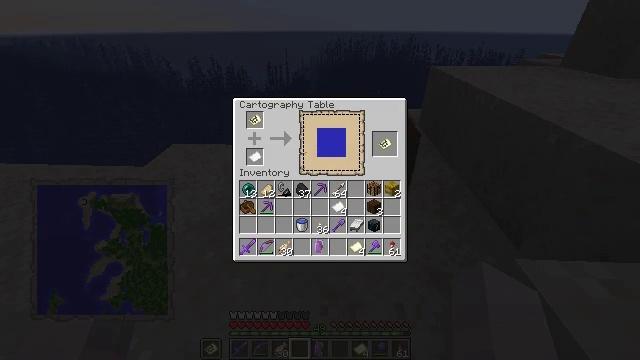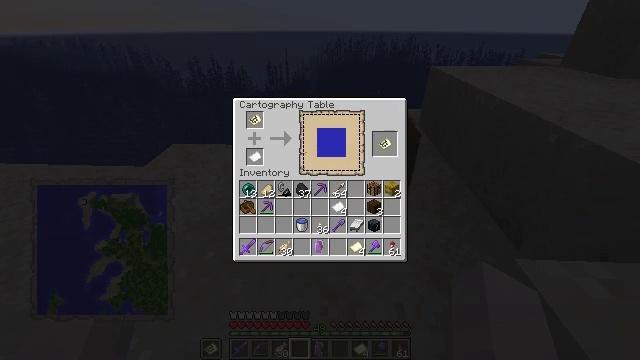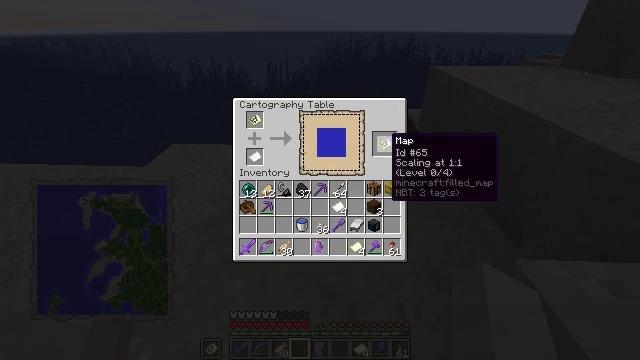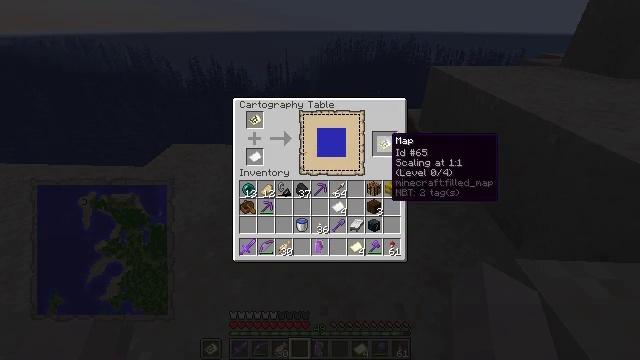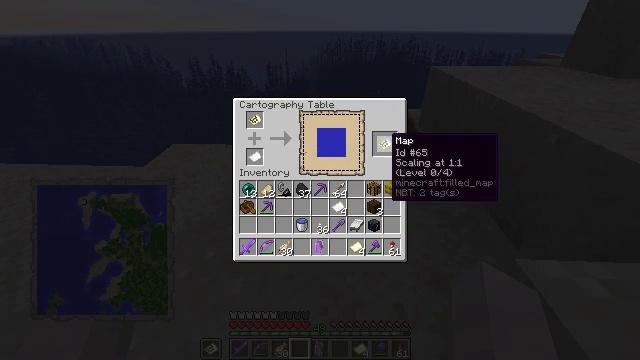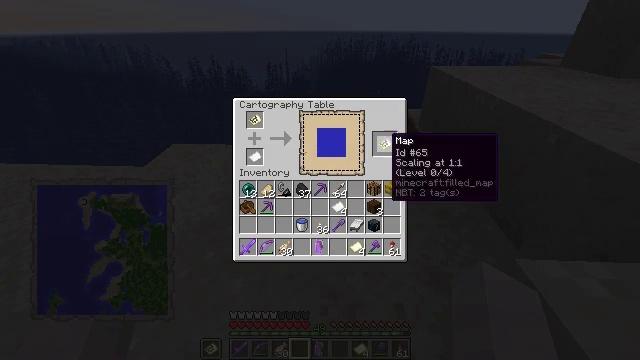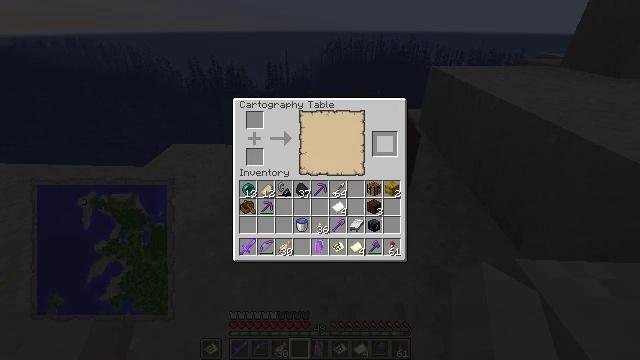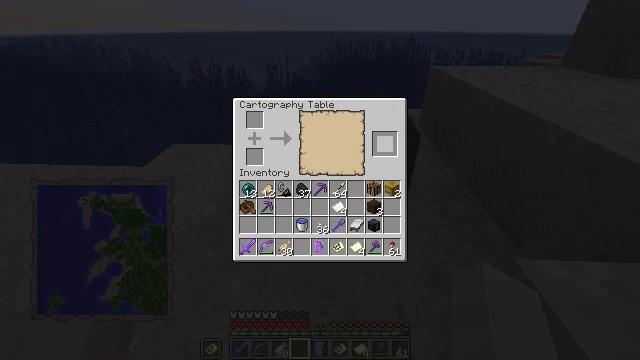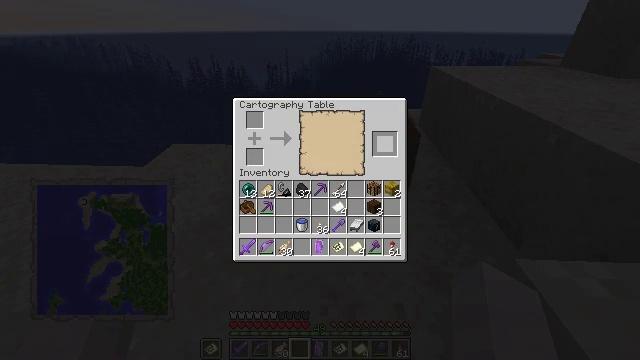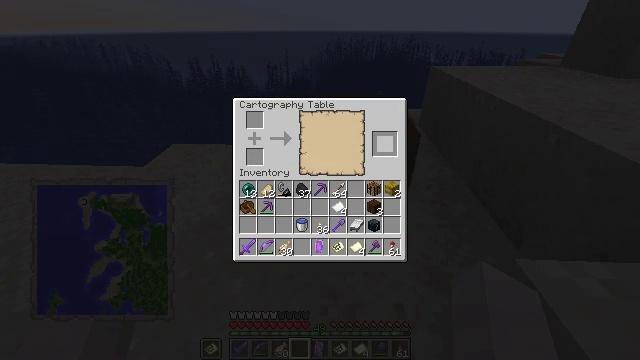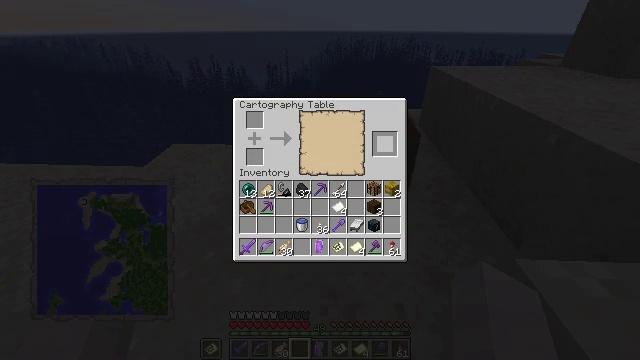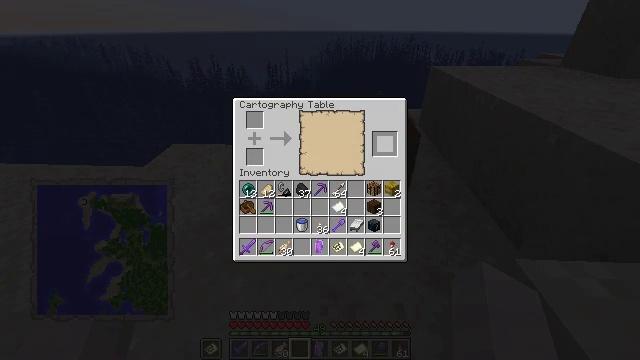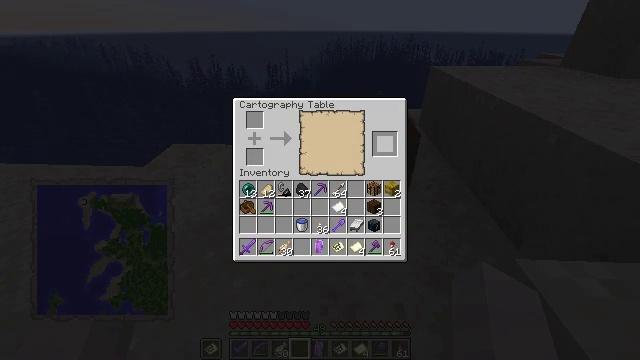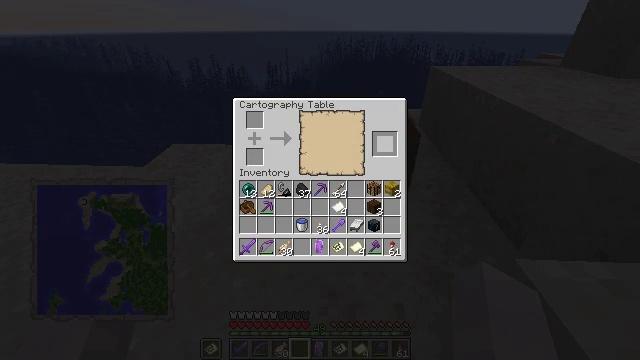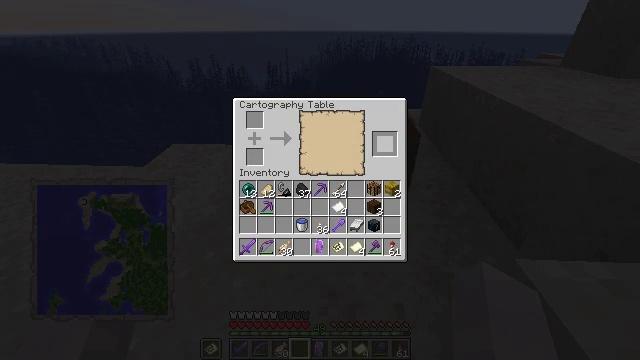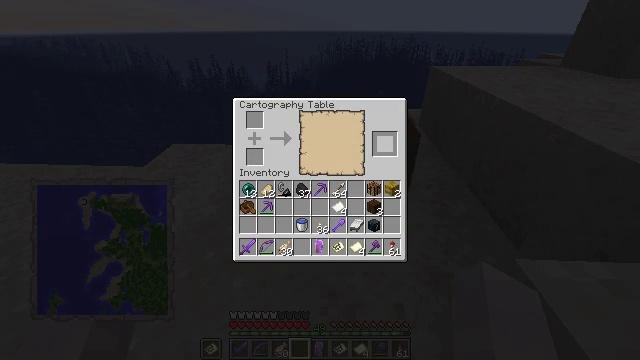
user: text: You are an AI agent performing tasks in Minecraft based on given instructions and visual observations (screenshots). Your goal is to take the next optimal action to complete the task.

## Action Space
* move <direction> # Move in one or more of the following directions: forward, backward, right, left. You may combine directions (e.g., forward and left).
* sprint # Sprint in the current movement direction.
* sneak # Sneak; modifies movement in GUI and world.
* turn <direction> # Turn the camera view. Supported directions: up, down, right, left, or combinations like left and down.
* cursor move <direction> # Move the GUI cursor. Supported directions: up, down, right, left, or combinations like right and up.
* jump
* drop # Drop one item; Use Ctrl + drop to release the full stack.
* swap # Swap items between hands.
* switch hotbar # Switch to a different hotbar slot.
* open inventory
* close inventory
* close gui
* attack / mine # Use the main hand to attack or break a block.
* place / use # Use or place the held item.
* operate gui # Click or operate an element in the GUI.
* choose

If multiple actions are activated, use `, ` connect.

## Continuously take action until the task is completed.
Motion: motion action
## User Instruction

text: Mine the cartography table.
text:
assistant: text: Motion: sneak
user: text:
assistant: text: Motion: sneak
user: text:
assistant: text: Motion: sneak
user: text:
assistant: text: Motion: sneak
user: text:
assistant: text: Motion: sneak
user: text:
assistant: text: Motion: sneak, attack / mine
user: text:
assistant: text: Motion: sneak, attack / mine
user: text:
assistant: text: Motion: sneak, attack / mine
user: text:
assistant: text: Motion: sneak, attack / mine
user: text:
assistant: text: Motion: sneak
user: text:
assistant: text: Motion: sneak
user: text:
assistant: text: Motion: sneak
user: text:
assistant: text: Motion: sneak
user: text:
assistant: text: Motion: sneak
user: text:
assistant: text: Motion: sneak
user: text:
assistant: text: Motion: no_op
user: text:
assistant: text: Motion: no_op
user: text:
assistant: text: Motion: no_op
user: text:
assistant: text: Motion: no_op
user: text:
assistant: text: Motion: no_op
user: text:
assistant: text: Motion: no_op
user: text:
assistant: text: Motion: no_op
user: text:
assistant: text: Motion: no_op
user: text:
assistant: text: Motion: no_op
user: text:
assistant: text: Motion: no_op
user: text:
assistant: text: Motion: turn left and down
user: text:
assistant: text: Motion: turn left and down
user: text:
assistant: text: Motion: turn left
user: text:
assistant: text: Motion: turn left
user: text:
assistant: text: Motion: no_op